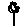
Label: flower